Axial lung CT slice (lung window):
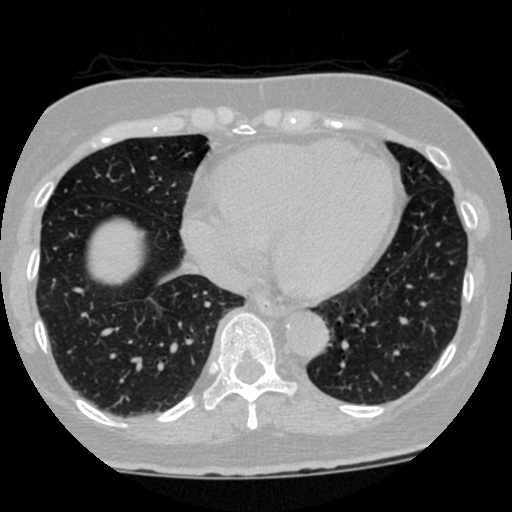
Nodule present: no